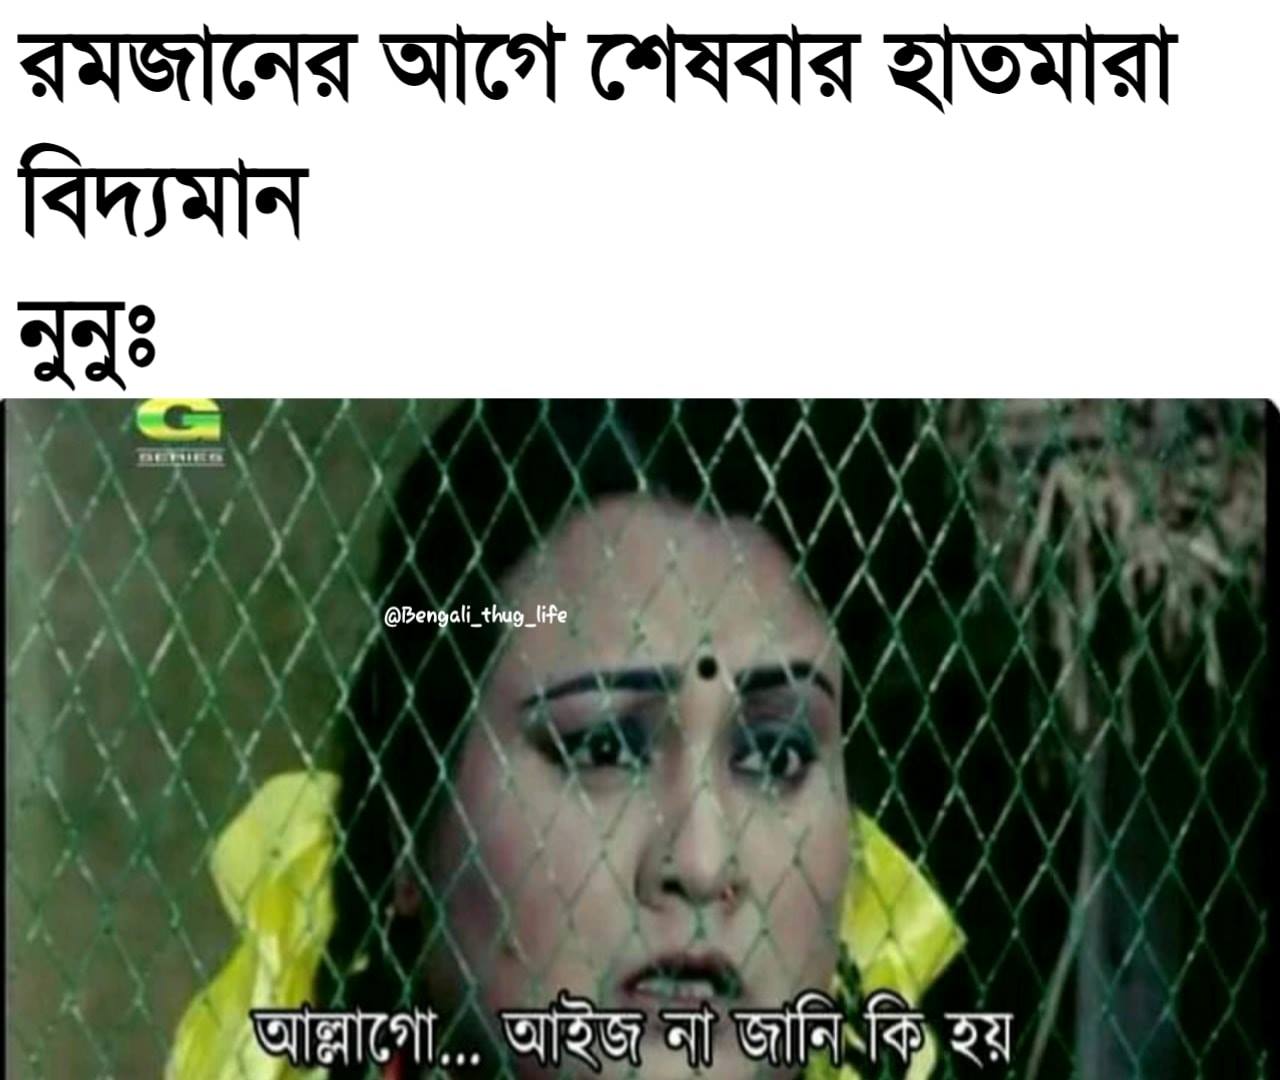
Text: রমজানের আগে শেষবার হাতমারা বিদ্যমান নুনু: আল্লাগো... আইজ না জানি কি হয়
Label: Non Hate